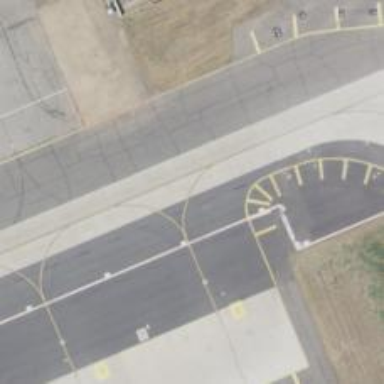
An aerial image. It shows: Image of taxiway at airport.